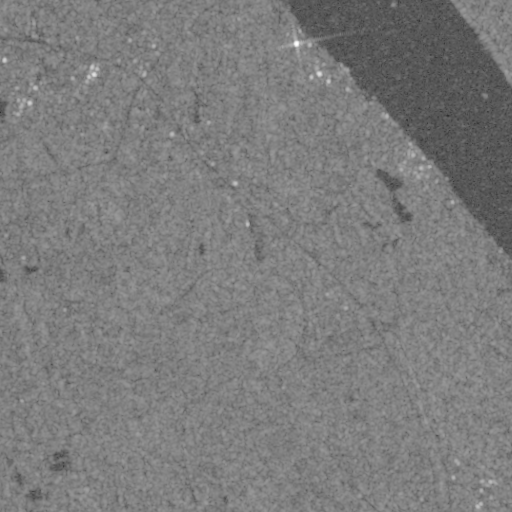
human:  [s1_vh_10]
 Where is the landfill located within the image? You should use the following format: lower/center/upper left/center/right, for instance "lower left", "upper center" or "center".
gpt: The landfill is located in the center left of the image.
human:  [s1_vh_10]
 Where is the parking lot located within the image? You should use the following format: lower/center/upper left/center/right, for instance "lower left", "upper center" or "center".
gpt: The parking lot is located in the upper left of the image.
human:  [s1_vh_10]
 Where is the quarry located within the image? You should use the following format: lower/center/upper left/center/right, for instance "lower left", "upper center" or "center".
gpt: The quarry is located in the lower left of the image.
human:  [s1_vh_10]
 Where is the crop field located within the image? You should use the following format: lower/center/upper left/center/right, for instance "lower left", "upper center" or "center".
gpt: There is no crop field in the image.

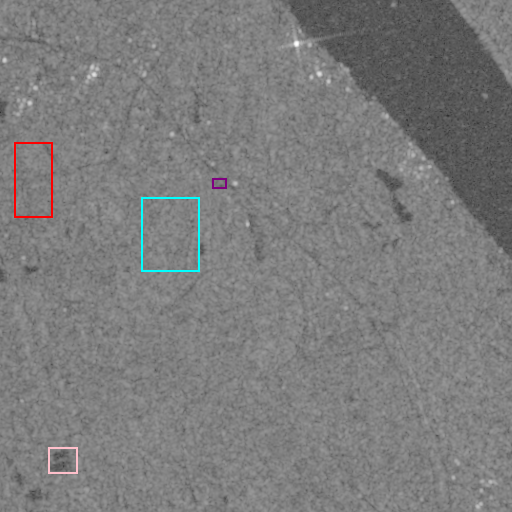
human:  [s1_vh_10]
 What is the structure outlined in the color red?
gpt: The structure outlined in red is a crop field.
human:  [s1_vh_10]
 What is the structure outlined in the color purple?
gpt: The structure outlined in purple is a gas station.
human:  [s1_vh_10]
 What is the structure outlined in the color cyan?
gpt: The structure outlined in cyan is a landfill.
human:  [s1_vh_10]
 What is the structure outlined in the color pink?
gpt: The structure outlined in pink is a quarry.
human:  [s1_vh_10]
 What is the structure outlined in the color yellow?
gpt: There is no yellow outline.